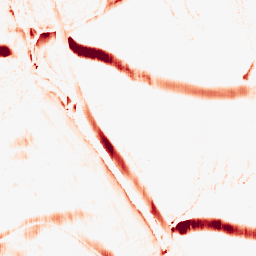
Category: morphological
Decomposition family: morphological_rect
Decomposition parameters: operation: opening
width: 5
height: 20
Upsampling method: sinc_hamming
Upsampling parameters: scale: 4
kernel_size: 8
Upsampling scale: 4